Question: I added the new Splashscreen API (androidx.core:core-splashscreen:1.0.0-rc01) on my app, after that my margins/paddings are broken but only for my launcher activity (MainActivity) especially for dialog fagments opened from this activity. In other activities, no problem, everything is working fine.
Below, my dialog fragment without the Splashscreen implemented, my paddings/margins are OK :
<URL>
And now with Splashscreen implementation :
[
I followed instructions from the developer Android doc here : <URL>
In my MainActivy.kt
'''
override fun onCreate(savedInstanceState: Bundle?) {
installSplashScreen()
super.onCreate(savedInstanceState)
'''
In the Manifest.xml, I added the code below in my MainActity
'''
android:theme="@style/AppTheme.AppStarting"
'''
In my Splashscreen theme, I have set the "postSplashScreenTheme" to my original theme
'''
<style name="AppTheme.AppStarting" parent="Theme.SplashScreen">
<item name="postSplashScreenTheme">@style/AppTheme</item>
<item name="windowSplashScreenBackground">@color/white</item>
<item name="windowSplashScreenAnimatedIcon">@mipmap/ic_launcher_foreground</item>
</style>
'''
And to finish, my dialog fragment is the same XML using everywhere in my app with padding in a RelativeLayout :
'''
<RelativeLayout
android:layout_width="match_parent"
android:layout_height="wrap_content"
android:paddingStart="@dimen/activity_horizontal_margin"
android:paddingEnd="@dimen/activity_horizontal_margin"
android:paddingTop="@dimen/activity_vertical_margin"
android:paddingBottom="@dimen/activity_vertical_margin">
'''
This problem is only for DialogFragment or AlertDialog in the MainActivity, no problem for the other components or DialogFragment in other activities...
Any idea ?
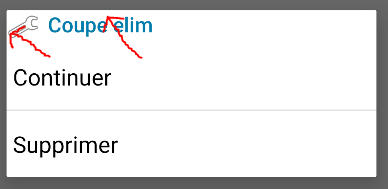
Answer: I had the same problem. All paddings even inside EditTextfields were gone.
In my case it was fitsSystemWindows set to true in the postSplashScreenTheme.
Setting
'''
fitsSystemWindows = false
'''
solved the problem for me.